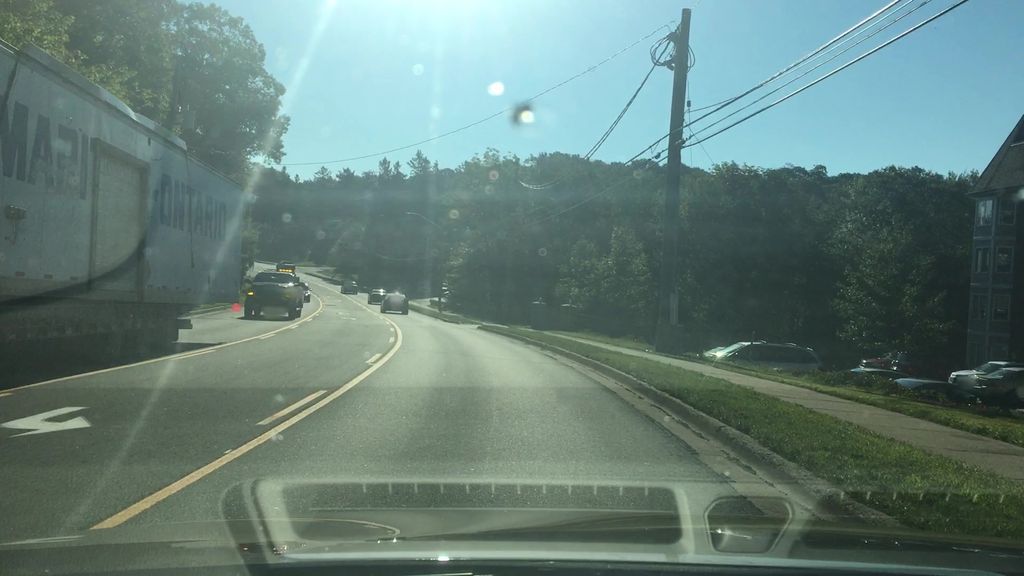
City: halifax